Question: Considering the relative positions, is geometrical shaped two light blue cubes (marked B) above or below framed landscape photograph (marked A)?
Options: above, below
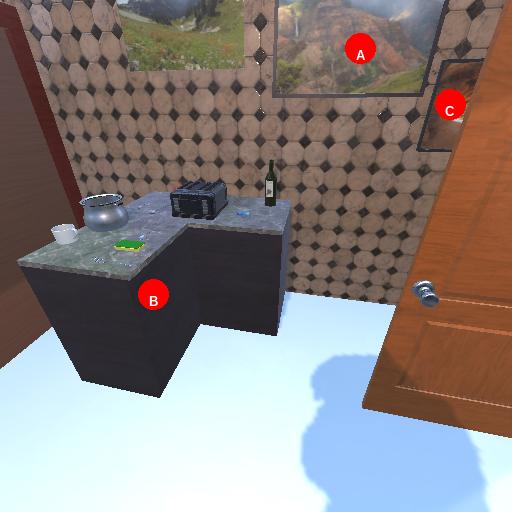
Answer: above